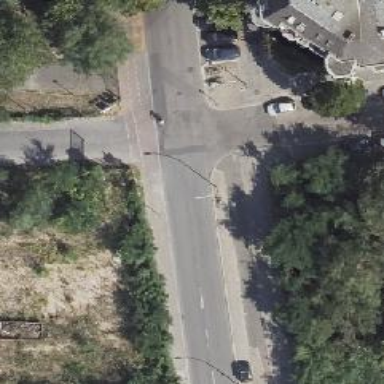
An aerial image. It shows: Residential road with asphalt surface. There is separate lane for cycling on the left and sidewalks on both sides. The reason for the limited parking on the right is the narrow width of the road.